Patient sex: M
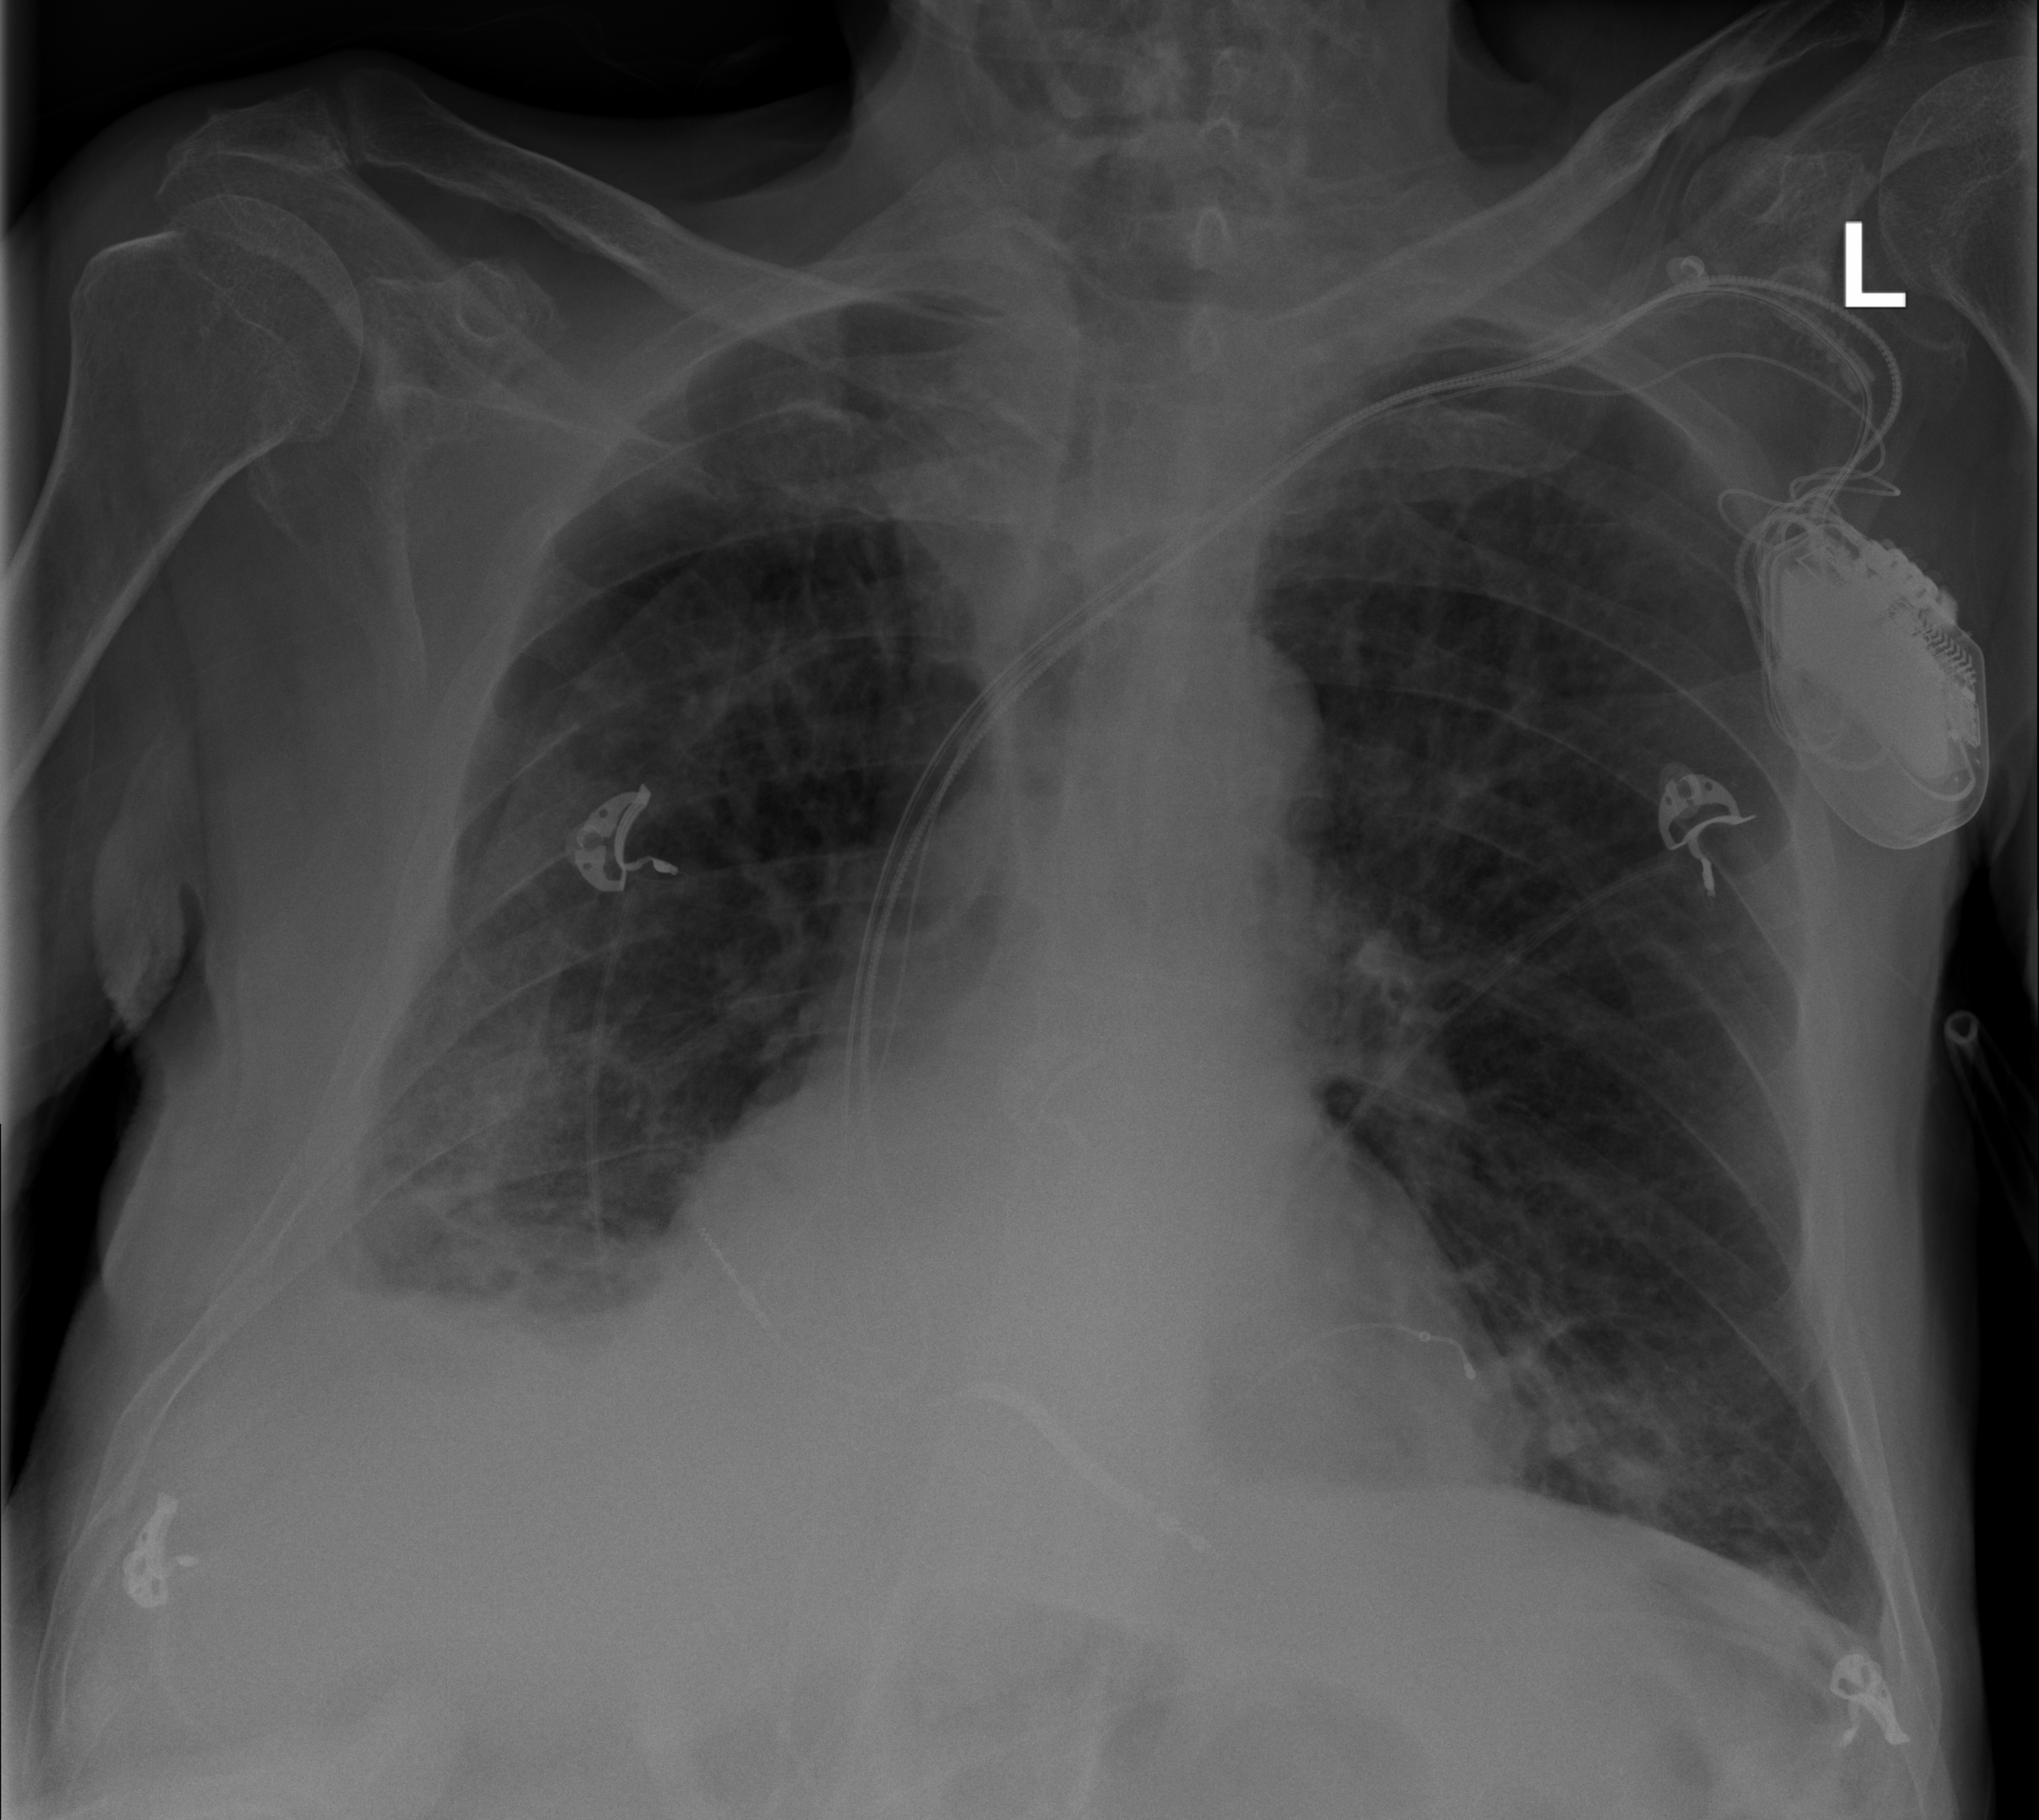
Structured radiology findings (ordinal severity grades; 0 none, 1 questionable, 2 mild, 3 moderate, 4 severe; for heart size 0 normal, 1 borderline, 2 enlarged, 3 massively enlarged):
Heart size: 2
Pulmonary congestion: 0
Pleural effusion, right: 2
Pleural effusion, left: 0
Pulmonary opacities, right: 3
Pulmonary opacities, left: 2
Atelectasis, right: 3
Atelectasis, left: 2